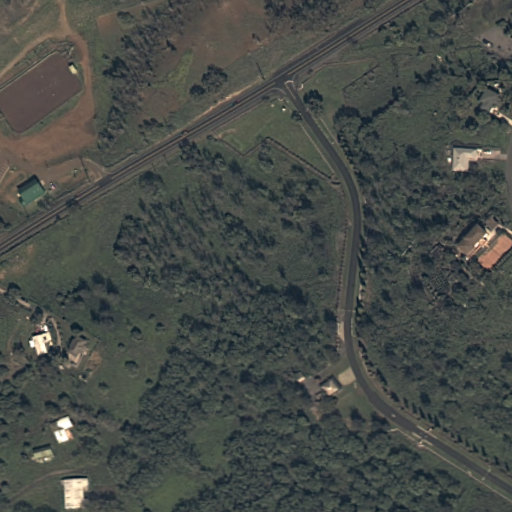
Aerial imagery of mountain in Hawaii named Puu Io containing only unknown